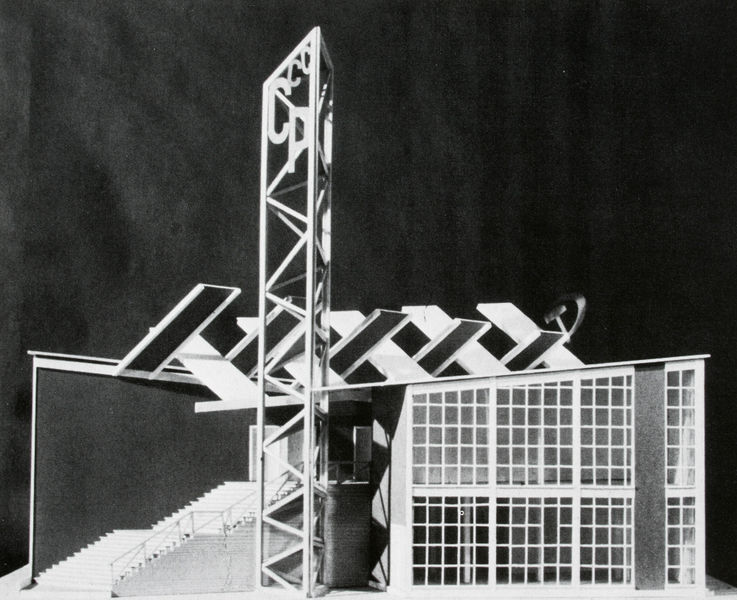
Titel: Pavillon für die Weltausstellung, Paris, Modellansicht
Künstler: Konstantin Melnikow
Schlagwörter: dunkel, weiß, fenster, grau, hell, hintergrund, schwarz, dach, gebäude, wand, architektur, gitter, turm, modell, fassade, grafik, graphik, treppe, stufen, gerüst, balustrade, schwarzweiß, schief, raster, schrägen, bauwerk, fensterwand, treppenaufgang, hinterrund